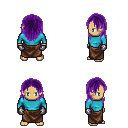
a pixel art fantasy rpg character, male body template, human, tanned skin, teal long-sleeve shirt, robe skirt, purple long hairstyle, metal gloves, four views (front, back, left, right), 2x2 character sprite sheet, small pixel art, hard edges, no anti-aliasing